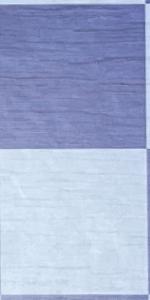
Label: Empty